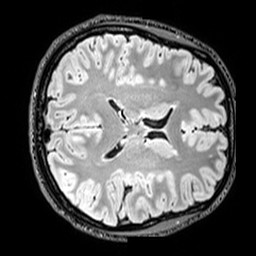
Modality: T2w
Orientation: axial
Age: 24
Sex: female
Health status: healthy
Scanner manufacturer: siemens
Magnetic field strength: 3 T
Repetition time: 5 s
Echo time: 0.397 s